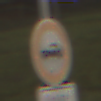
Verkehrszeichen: VerbotPersonenkraftwagen
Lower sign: BesondereFahrzeugeUndTransportgueter3
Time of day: SunriseSunset
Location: Outdoor (Nature)
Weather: PartlyCloudy
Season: NotSpecified
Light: Natural